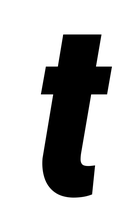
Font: Roboto-Italic_Condensed_Black_Italic